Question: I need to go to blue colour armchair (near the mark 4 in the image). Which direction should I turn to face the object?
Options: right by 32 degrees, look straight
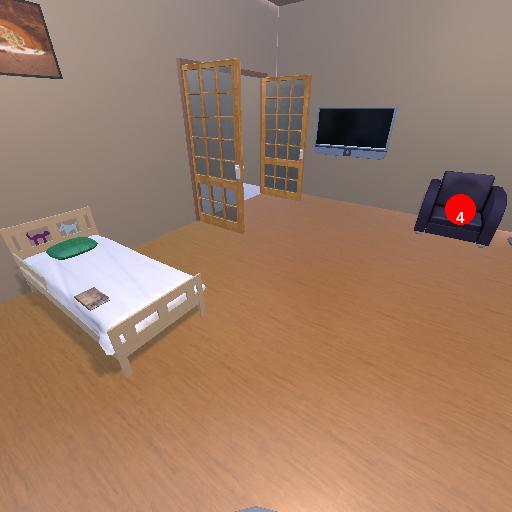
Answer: right by 32 degrees